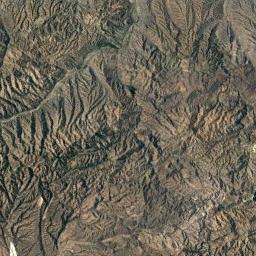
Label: mountain